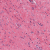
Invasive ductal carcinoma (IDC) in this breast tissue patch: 0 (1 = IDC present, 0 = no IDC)